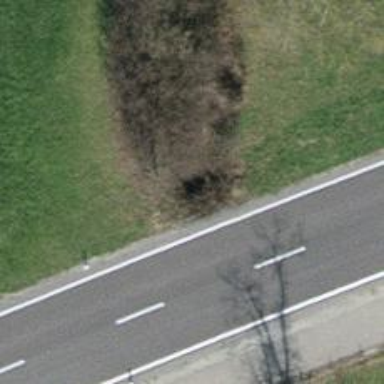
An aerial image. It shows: Culvert tunnel.